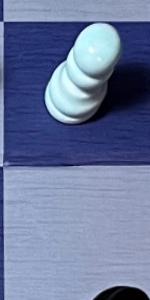
Label: Empty